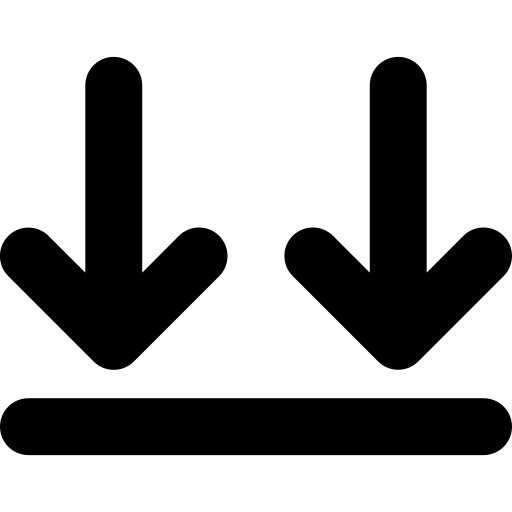
Tags: icon, FontAwesome, fa-icon, solid, arrows, down, to, line